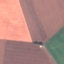
Label: AnnualCrop